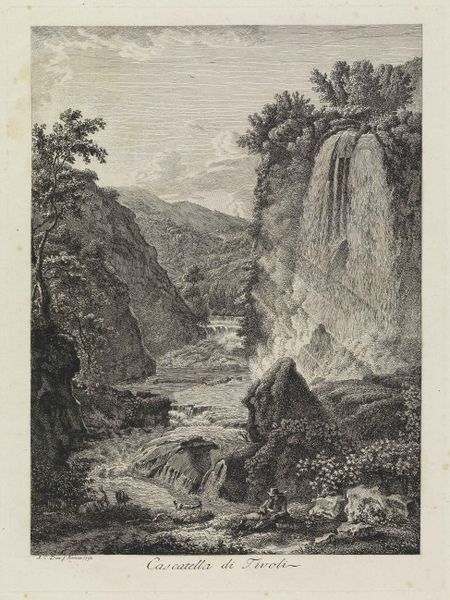
Titel: Wasserfälle von Tivoli
Künstler: Albert Christoph Dies
Standort: Karlsruhe
Institution: Staatliche Kunsthalle Karlsruhe
Schlagwörter: baum, berg, blätter, felsen, gestein, himmel, laub, mann, schatten, schlaf, wasser, weiß, wolken, bäume, fluss, grün, landschaft, sitzen, ufer, äste, blumen, frankreich, grau, hintergrund, hut, licht, schwarz, zeichnung, gras, hund, tier, weg, wiese, wand, mensch, stein, steine, bach, baumstamm, hügel, natur, stamm, strauch, zweige, busch, büsche, gebüsch, gewässer, sonne, sträucher, sitzend, pflanzen, tal, wald, wasserfall, genre, ranken, gischt, schrift, sommer, wellen, italien, naturalismus, fischer, berge, fels, gebirge, klippen, grafik, graphik, schlucht, steil, weis, pause, rast, rauschen, reißend, romantik, stromschnelle, stromschnellen, strömung, wogen, hoch, panorama, schaf, sonnenstrahl, unterschrift, strahlen, flussbett, moos, druck, druckgrafik, schraffur, radierung, stich, schwarzweiß, text, bleistift, rom, schein, efeu, hirsch, strudel, buschwerk, wanderer, müde, sonnenschein, sonnenstrahlen, landscahft, wolkne, spaziergänger, gebirgslandschaft, kraut, kupferstich, tirol, schäfer, chillen, ziege, rasten, klamm, wildbach, tosen, lager, wellenw, stick, kastell, italienisch, ligen, tivoli, wasserfälle, bluimen, drock, ft, faum, fivolil, strahlken, kupferdtich, casatella di tivoli, cascatella, sträuchr, asudruhen